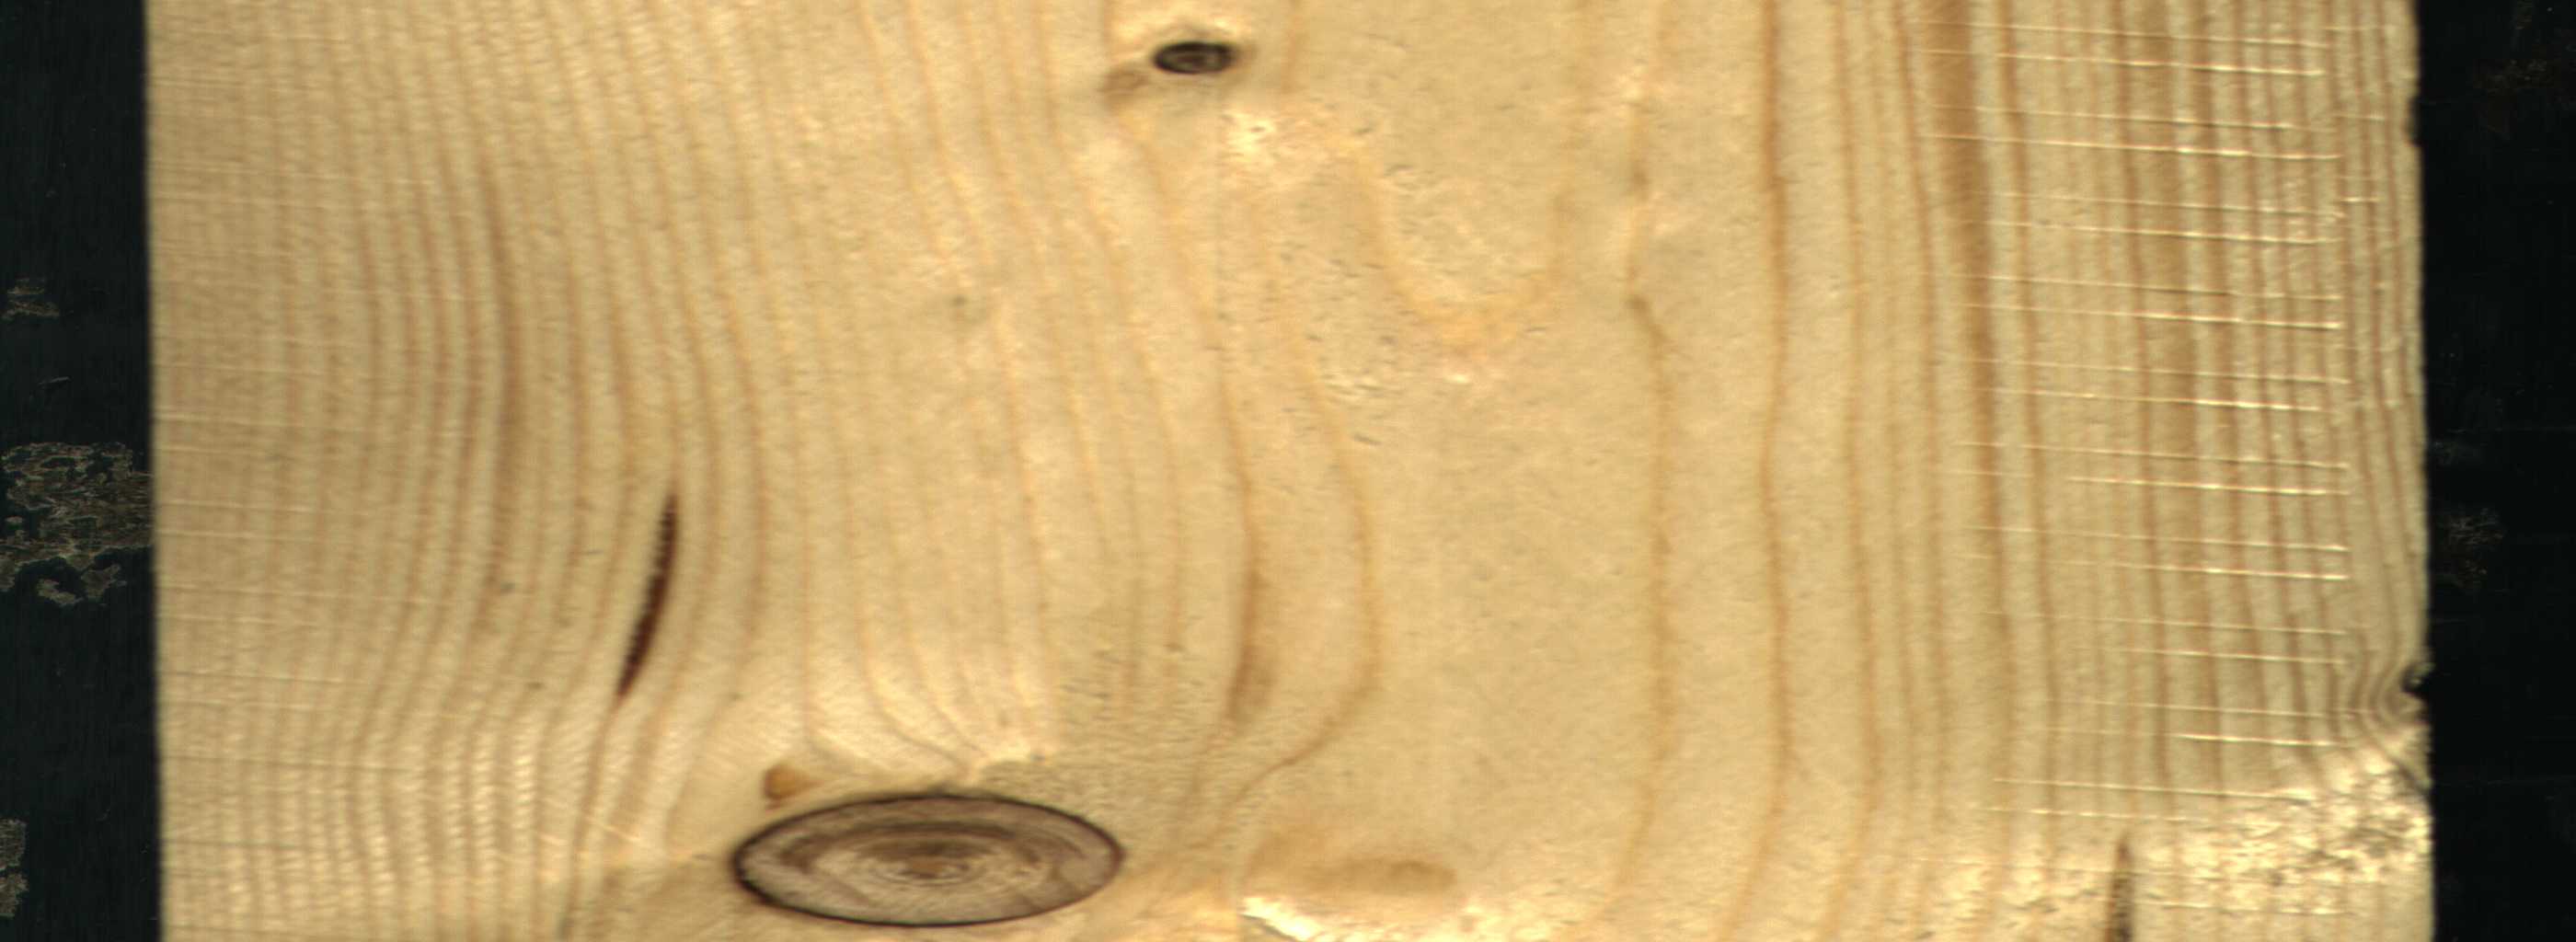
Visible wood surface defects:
resin
resin
Dead_Knot
Dead_Knot